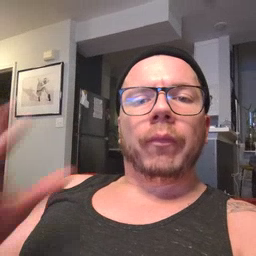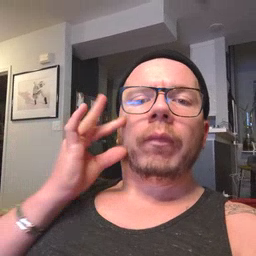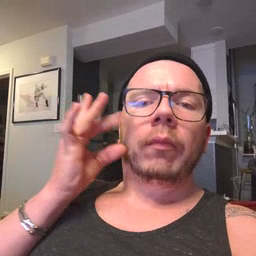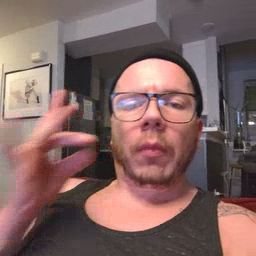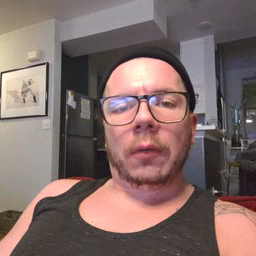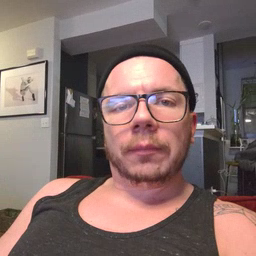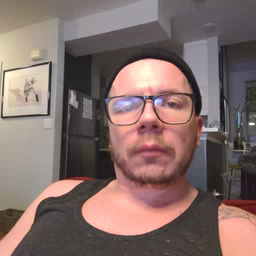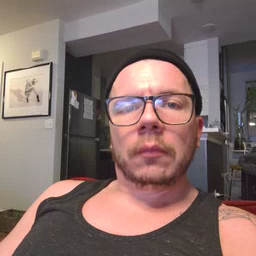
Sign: cat